Question: I have the following plot:

Generated with this code:
'''
library("GGally")
data(iris)
ggpairs(iris[, 1:4], lower=list(continuous="smooth", params=c(colour="blue")),
diag=list(continuous="bar", params=c(colour="blue")),
upper=list(params=list(corSize=6)), axisLabels='show')
'''
My questions are:
1. How can I change the correlation line to be red, now it's black.
2. And the correlation line is buried under the scatter plot. I want to put it on top. How can I do that?
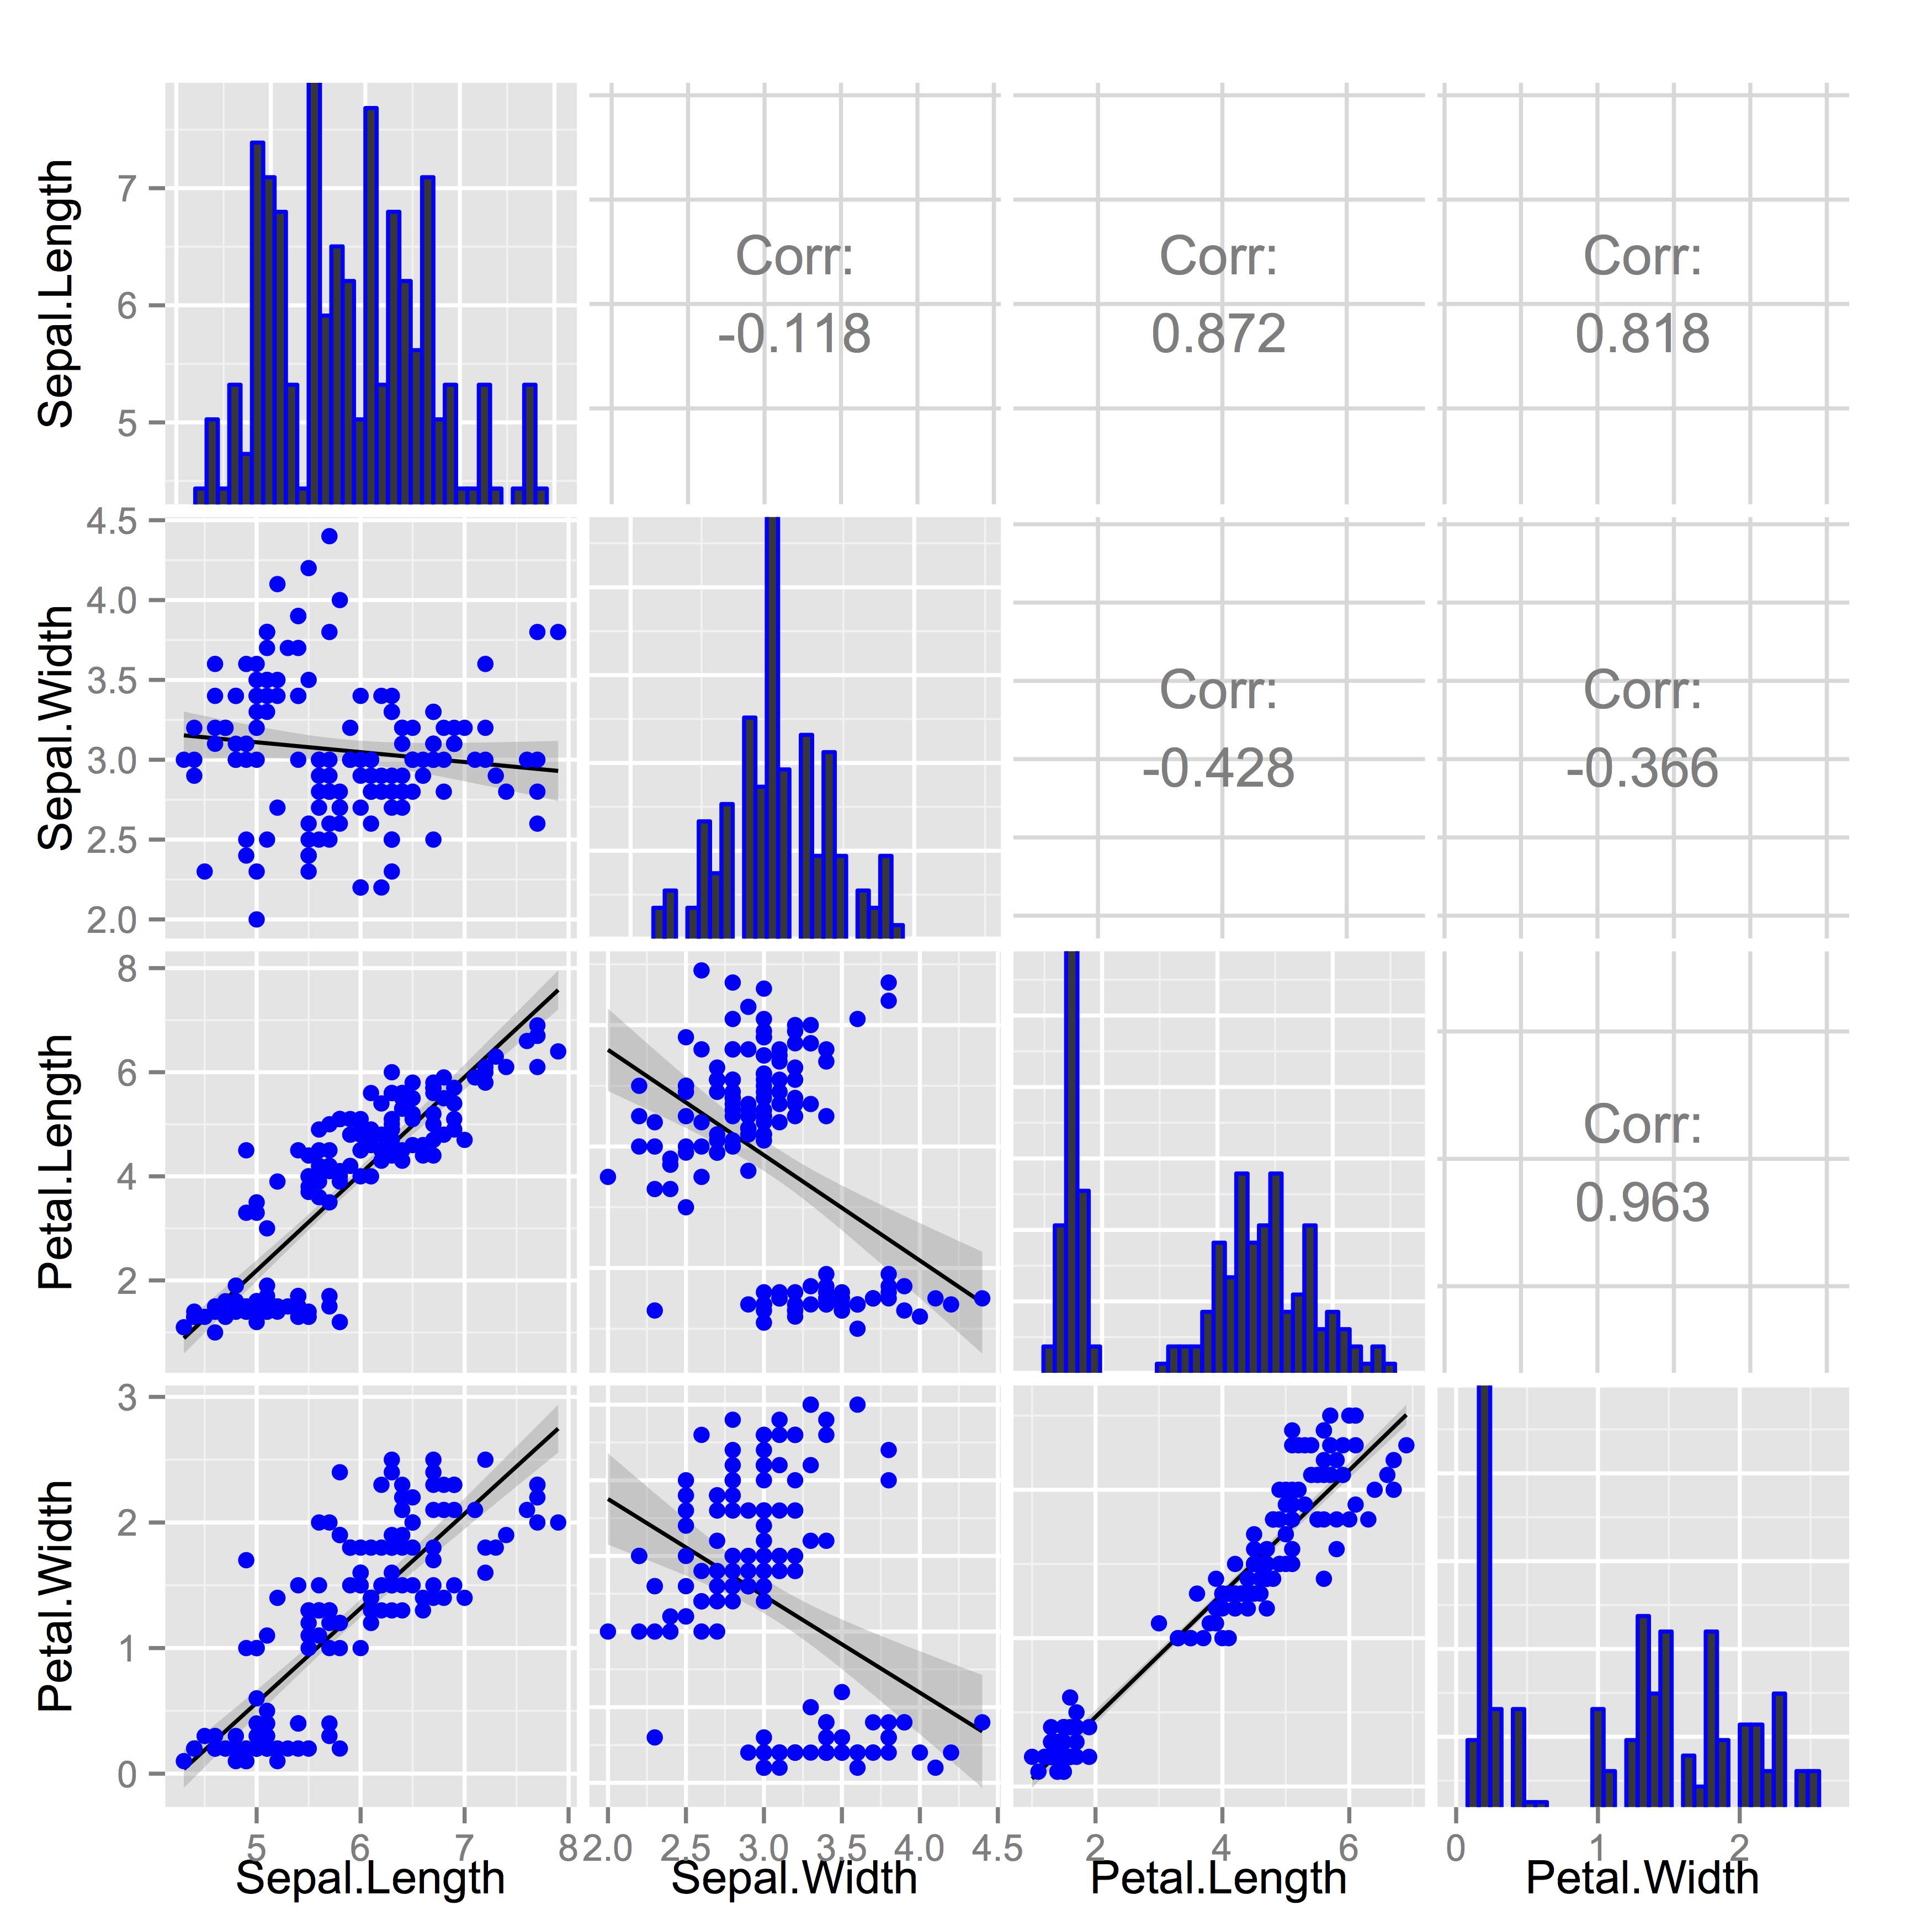
Answer: I hope there is an easier way to do this, but this is a sort of brute force approach. It does give you flexibility to easily customize the plots further however. The main point is using 'putPlot' to put a 'ggplot2' plot into the figure.
'''
library(ggplot2)
## First create combinations of variables and extract those for the lower matrix
cols <- expand.grid(names(iris)[1:4], names(iris)[1:3])
cols <- cols[c(2:4, 7:8, 12),] # indices will be in column major order
## These parameters are applied to each plot we create
pars <- list(geom_point(alpha=0.8, color="blue"),
geom_smooth(method="lm", color="red", lwd=1.1))
## Create the plots (dont need the lower plots in the ggpairs call)
plots <- apply(cols, 1, function(cols)
ggplot(iris[,cols], aes_string(x=cols[2], y=cols[1])) + pars)
gg <- ggpairs(iris[, 1:4],
diag=list(continuous="bar", params=c(colour="blue")),
upper=list(params=list(corSize=6)), axisLabels='show')
## Now add the new plots to the figure using putPlot
colFromRight <- c(2:4, 3:4, 4)
colFromLeft <- rep(c(1, 2, 3), times=c(3,2,1))
for (i in seq_along(plots))
gg <- putPlot(gg, plots[[i]], colFromRight[i], colFromLeft[i])
gg
'''

'''
## If you want the slope of your lines to correspond to the
## correlation, you can scale your variables
scaled <- as.data.frame(scale(iris[,1:4]))
fit <- lm(Sepal.Length ~ Sepal.Width, data=scaled)
coef(fit)[2]
# Sepal.Length
# -<PHONE>
## This corresponds to Sepal.Length ~ Sepal.Width upper panel
'''
## Edit
To generalize to a function that takes any column indices and
makes the same plot
'''
## colInds is indices of columns in data.frame
.ggpairs <- function(colInds, data=iris) {
n <- length(colInds)
cols <- expand.grid(names(data)[colInds], names(data)[colInds])
cInds <- unlist(mapply(function(a, b, c) a*n+b:c, 0:max(0,n-2), 2:n, rep(n, n-1)))
cols <- cols[cInds,] # indices will be in column major order
## These parameters are applied to each plot we create
pars <- list(geom_point(alpha=0.8, color="blue"),
geom_smooth(method="lm", color="red", lwd=1.1))
## Create the plots (dont need the lower plots in the ggpairs call)
plots <- apply(cols, 1, function(cols)
ggplot(data[,cols], aes_string(x=cols[2], y=cols[1])) + pars)
gg <- ggpairs(data[, colInds],
diag=list(continuous="bar", params=c(colour="blue")),
upper=list(params=list(corSize=6)), axisLabels='show')
rowFromTop <- unlist(mapply(':', 2:n, rep(n, n-1)))
colFromLeft <- rep(1:(n-1), times=(n-1):1)
for (i in seq_along(plots))
gg <- putPlot(gg, plots[[i]], rowFromTop[i], colFromLeft[i])
return( gg )
}
## Example
.ggpairs(c(1, 3))
'''